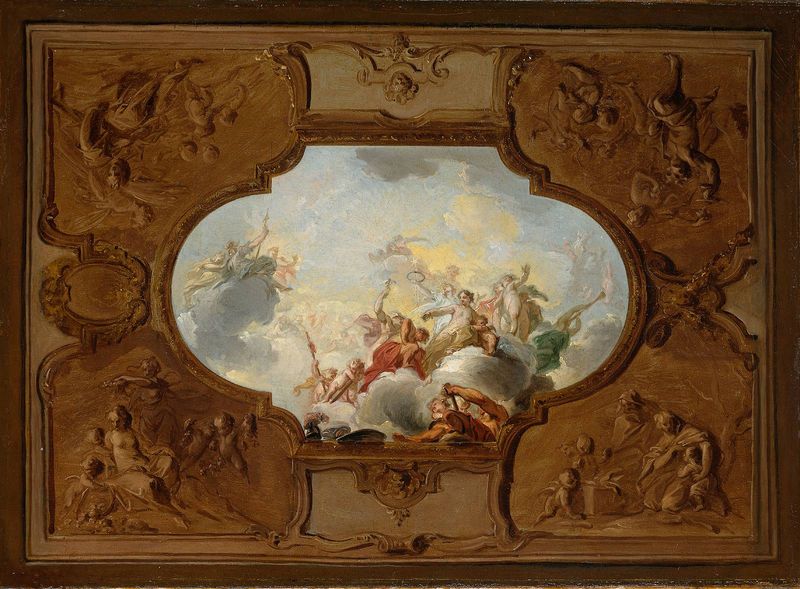
Titel: Entwurf für ein Deckengemälde mit Merkur und Venus
Künstler: Jacob de Wit
Standort: Amsterdam
Institution: Rijksmuseum
Schlagwörter: blau, gemälde, gott, himmel, mann, nackt, weiß, wolken, frauen, gelb, grün, menschen, ocker, bewegung, braun, frau, geschwungen, grau, hell, holz, licht, männer, rot, wolke, beige, malerei, ornament, arm, barock, bibel, rahmen, bild, öl, felder, sonne, gewand, gold, decke, gewänder, rokoko, rosa, fliegen, kinder, oval, rund, engel, relief, sommer, fahnen, fahne, barun, monochrom, baby, grisaille, figuren, querformat, thron, tafel, kartusche, detail, symmetrie, figurativ, wandmalerei, woken, stuck, medaillon, babys, dynamik, allegorie, entwurf, kranz, mythologie, schnitzerei, ecken, wappen, leben, jesus, wweiss, götter, zeus, griechisch, speer, deckengemälde, fresko, stuckdecke, konvex, posaune, putten, illusion, putti, szenen, trompe loeil, trompe l'eil, kassette, aufstrebend, deckenmalerei, rocaille, apotheose, trompete, illusionsmalerei, deckenfresko, viktoria, eingefasst, schnitzarbeit, himmlisch, epiphanie, fama, stuckrelief, deckenbild, himmelreich, stuckdekor, wapppen, köpfchen, basso relief, enturf, verzerrt1, mschen, hilzrahmen